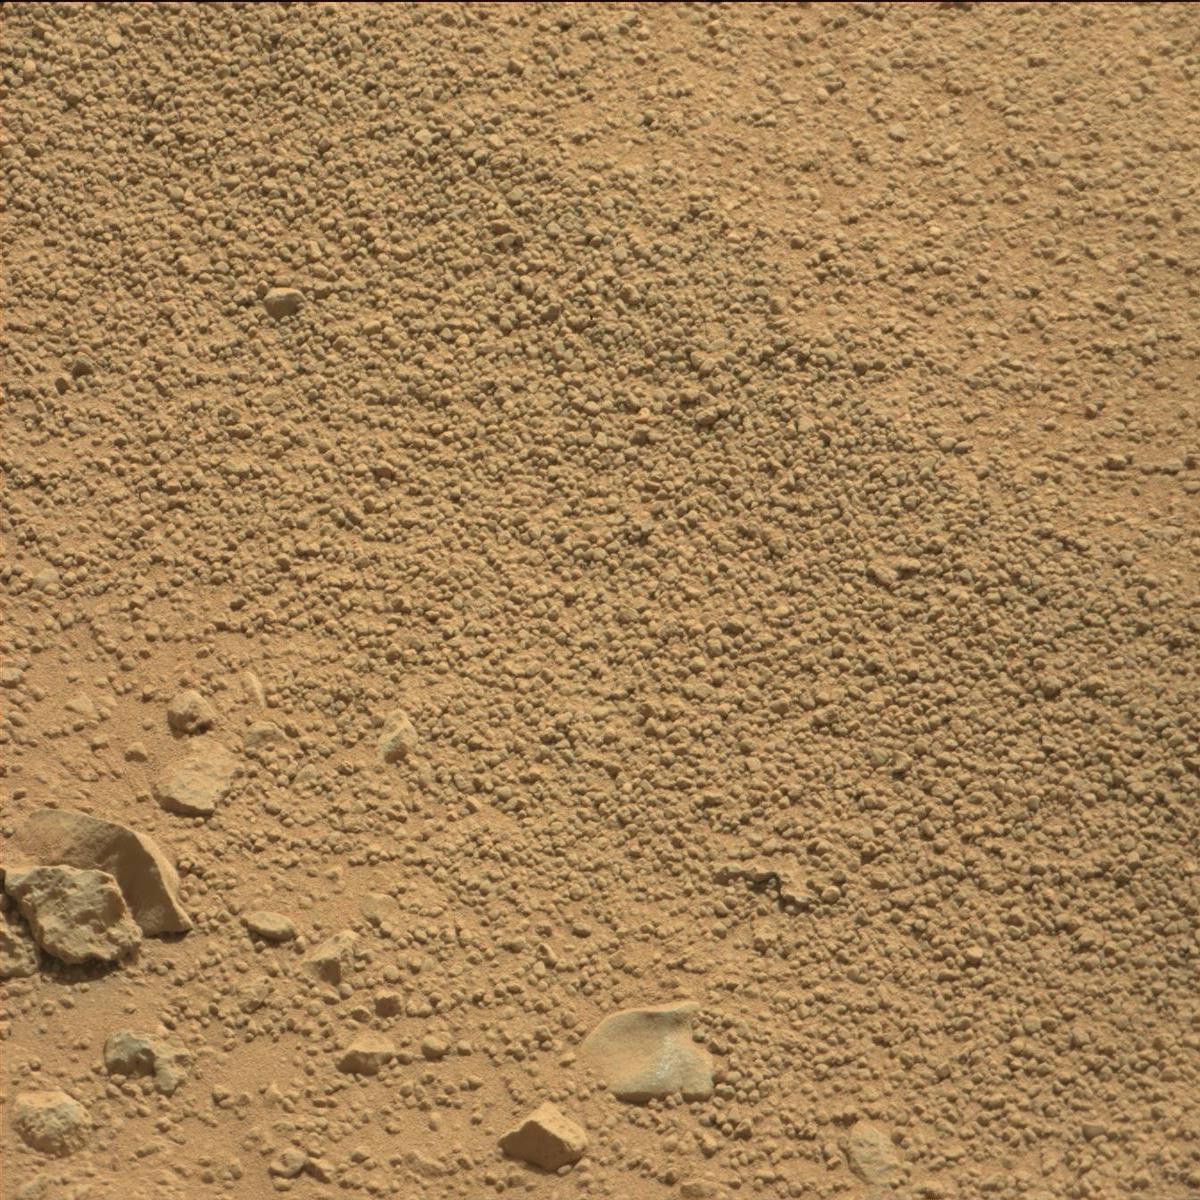
Terrain classes present: Bedrock, Sand / Soil